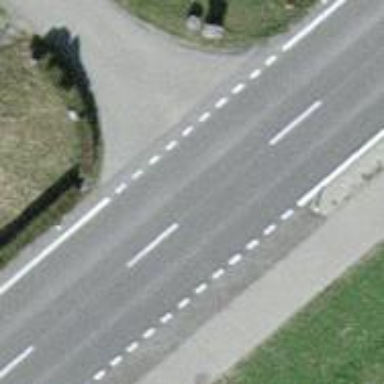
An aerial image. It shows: Cycleway.